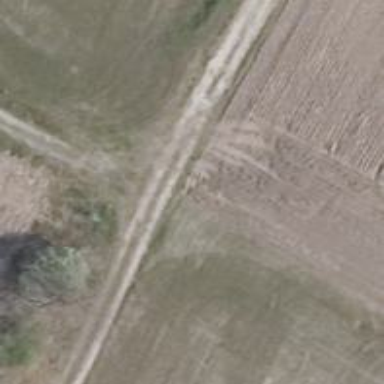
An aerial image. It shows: Sandy track with grade3 tracktype.